Question: Hi guys I've got a problem :S My map literally won't update when I zoom into it, it would look like this but without the street names.
I'm using eclipse to build this App and I test it using a tablet which runs on Android 4.0.4. I've added in one Marker just to test that out if you're wondering why the default code for a marker is there.
The code for the App is as follows:
MainActivity.Java:
'''
package com.Chris.MyMap;
import com.google.android.gms.maps.GoogleMap;
import com.google.android.gms.maps.MapFragment;
import com.google.android.gms.maps.model.LatLng;
import com.google.android.gms.maps.model.MarkerOptions;
import android.os.Bundle;
import android.app.Activity;
import android.view.Menu;
public class MainActivity extends Activity {
private GoogleMap Map;
@Override
protected void onCreate(Bundle savedInstanceState) {
super.onCreate(savedInstanceState);
setContentView(R.layout.activity_main);
Map = ((MapFragment) getFragmentManager().findFragmentById(R.id.map)).getMap();
Map.addMarker(new MarkerOptions()
.position(new LatLng( 0,0))
.title("Hello World"))
.setSnippet("Helllllllllllooooooooo");
}
@Override
public boolean onCreateOptionsMenu(Menu menu) {
// Inflate the menu; this adds items to the action bar if it is present.
getMenuInflater().inflate(R.menu.main, menu);
return true;
}
}
'''
Manifest:
'''
<?xml version="1.0" encoding="utf-8"?>
<manifest xmlns:android="http://schemas.android.com/apk/res/android"
package="com.Chris.MyMap"
android:versionCode="1"
android:versionName="1.0" >
<uses-sdk
android:minSdkVersion="8"
android:targetSdkVersion="17" />
<permission
android:name="com.Chris.MyMap.permission.MAPS_RECEIVE"
android:protectionLevel="signature"/>
<uses-permission android:name="com.Chris.MyMap.permission.MAPS_RECEIVE"/>
<uses-permission android:name="android.permission.INTERNET"/>
<uses-permission android:name="android.permission.ACCESS_NETWORK_STATE"/>
<uses-permission android:name="android.permission.WRITE_EXTERNAL_STORAGE"/>
<uses-permission android:name="com.Chris.MyMap.gsf.permission.READ_GSERVICES"/>
<!-- The following two permissions are not required to use
Google Maps Android API v2, but are recommended. -->
<uses-permission android:name="android.permission.ACCESS_COARSE_LOCATION"/>
<uses-permission android:name="android.permission.ACCESS_FINE_LOCATION"/>
<uses-feature
android:glEsVersion="0x00020000"
android:required="true"/>
<application
android:allowBackup="true"
android:debuggable="true"
android:icon="@drawable/ic_launcher"
android:label="@string/app_name"
android:theme="@style/AppTheme" >
<meta-data
android:name="com.google.android.maps.v2.API_KEY"
android:value="5t5dAj8l_t67aaaaaawyqJeYuWuaaaaaaaa"/>
<activity
android:name="com.Chris.MyMap.MainActivity"
android:label="@string/app_name" >
<intent-filter>
<action android:name="android.intent.action.MAIN" />
<category android:name="android.intent.category.LAUNCHER" />
</intent-filter>
</activity>
</application>
</manifest>
'''
activity_main.xml:
'''
<RelativeLayout xmlns:android="http://schemas.android.com/apk/res/android"
xmlns:tools="http://schemas.android.com/tools"
android:layout_width="match_parent"
android:layout_height="match_parent"
android:paddingBottom="@dimen/activity_vertical_margin"
android:paddingLeft="@dimen/activity_horizontal_margin"
android:paddingRight="@dimen/activity_horizontal_margin"
android:paddingTop="@dimen/activity_vertical_margin"
tools:context=".MainActivity" >
<fragment
android:id="@+id/map"
android:name="com.google.android.gms.maps.MapFragment"
android:layout_width="match_parent"
android:layout_height="match_parent" />
</RelativeLayout>
'''
I'm not sure what else I can do, I've installed google play services, all the Google Api's, I tried FragmentActivity and SupportMapFragment but the app could never load. Does anyone know anything else I could try
Any help would be appreciated!
-Chris
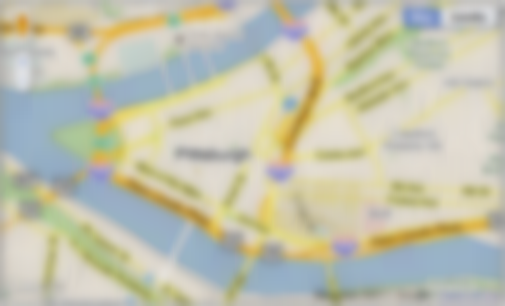
Answer: You should have this in your AndroidManifest.xml:
'''
<uses-permission android:name="com.google.android.providers.gsf.permission.READ_GSERVICES" />
'''
Instead of this:
'''
<uses-permission android:name="com.Chris.MyMap.gsf.permission.READ_GSERVICES"/>
'''
I have it like that in my app and it works fine. Also, look here: <URL>